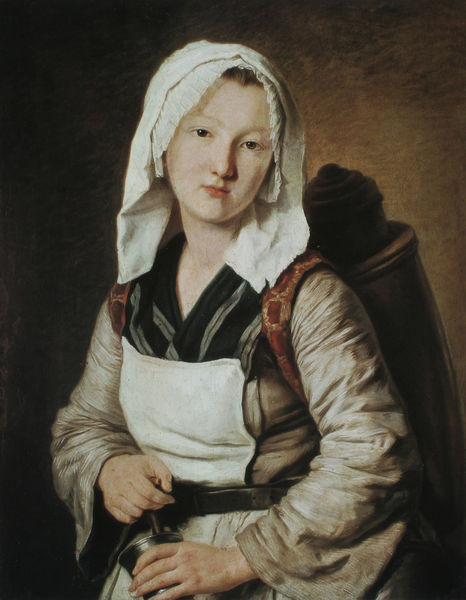
Titel: Kräutermädchen
Künstler: Françoise Duparc
Standort: Marseille
Institution: Musée des Beaux-Arts
Schlagwörter: dunkel, gemälde, hand, haut, kopf, körper, schatten, wasser, weiß, mädchen, ocker, braun, brust, busen, daumen, finger, frau, frisur, haar, hell, hintergrund, kleid, licht, mund, nase, raum, rücken, schwarz, stirn, zimmer, blick, gebäude, gürtel, rot, tuch, beige, haube, hochformat, muster, ornament, hemd, jacke, jung, kappe, mütze, wand, arm, arme, augen, band, bluse, falten, gesicht, halten, inkarnat, kleidung, leinen, rembrandt, sehen, spitze, tragen, ärmel, blicken, hals, hände, innenraum, niederlande, portrait, porträt, öl, mühle, auge, gold, haare, realismus, stickerei, stoff, stoffe, spitzen, person, augenbrauen, brünett, kinn, lippe, lippen, schulter, schultern, arbeit, krug, trauben, kopfbedeckung, schürze, taille, topf, brüste, magd, wangen, leine, bäuerin, hemden, kiepe, trage, mauer, linien, wein, einfach, falte, kopftuch, wolle, riemen, halstuch, pupillen, ornamente, streifen, bedienstete, dienstmädchen, korb, metall, tasse, bauch, faltenwurf, rüsche, rüschen, teint, wange, augenbraue, fein, oberkörper, geneigt, striche, bauer, betrachter, becher, schnalle, eisen, deckel, gefäß, zinn, porzellan, linie, kupfer, portait, strich, proträt, tasche, malen, anschauen, pupille, flüssigkeit, dreiviertelporträt, gut, hüfte, leder, haaransatz, flämisch, gurt, lätzchen, ranzen, rucksack, tornister, dienstmagd, träger, porcellan, tuche, nasenflügel, kessel, bäuerlich, rote lippen, tragekorb, lasierend, gurte, feuerlöscher, bände, gürtelschnalle, arbeiterin, huckepack, höcker, mahlen, backfisch, gürtelö, metalle, kopf schief, abrbeit, kiepenträgerin, kraxkse